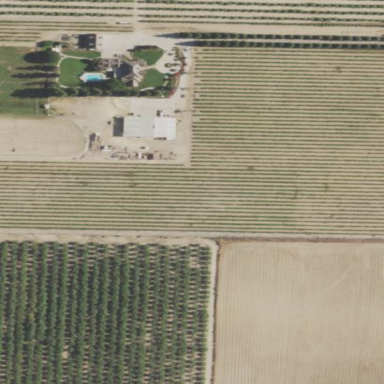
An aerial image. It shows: Vineyard.